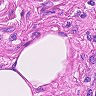
Metastatic tissue present: no